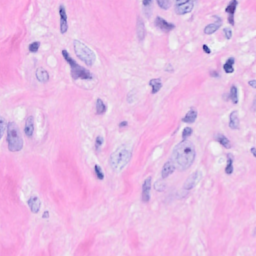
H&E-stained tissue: Breast